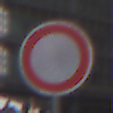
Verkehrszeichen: VerbotFahrzeugeAllerArt
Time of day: MorningAfternoon
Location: Outdoor (Urban)
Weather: Overcast
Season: NotSpecified
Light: Natural